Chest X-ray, PA view. Patient: 56 years old, sex M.
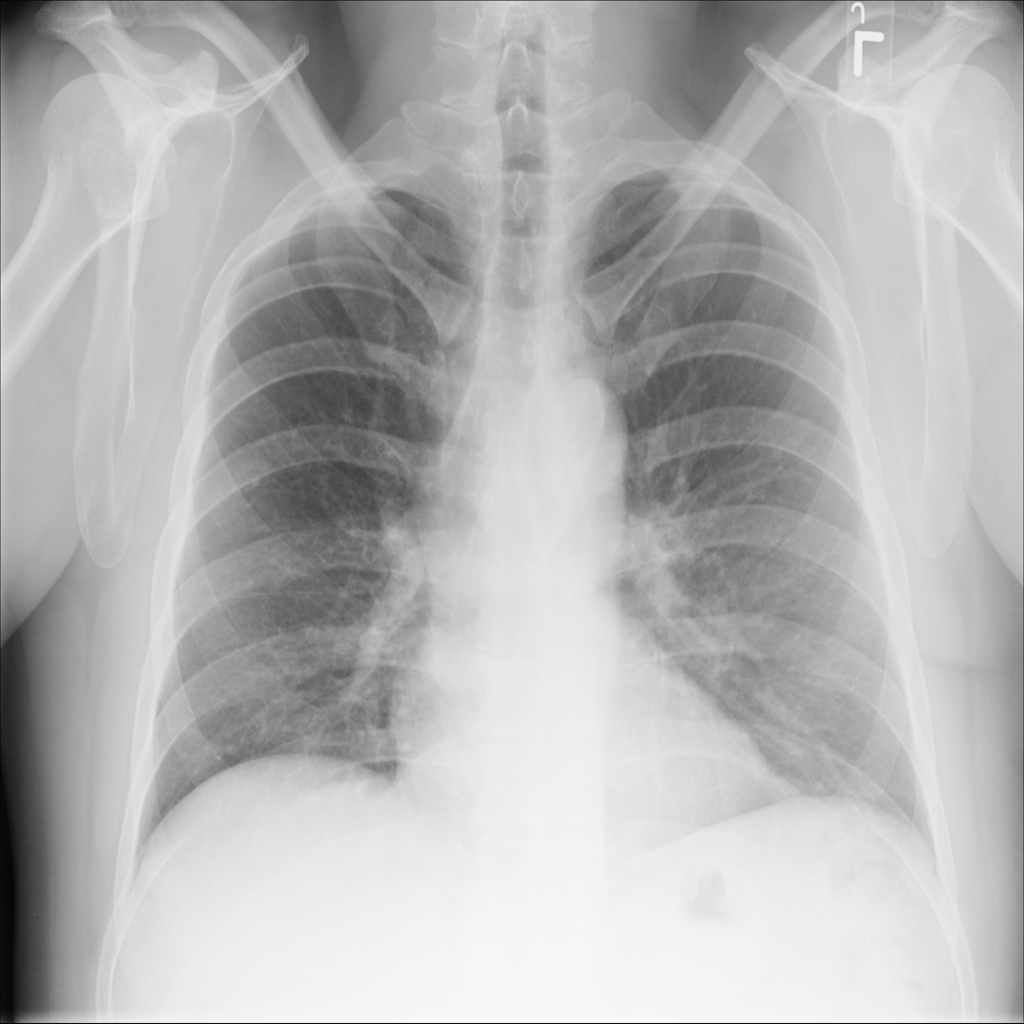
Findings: No Finding